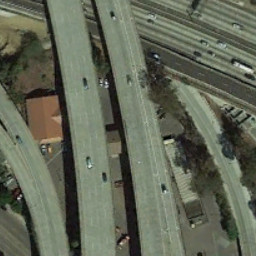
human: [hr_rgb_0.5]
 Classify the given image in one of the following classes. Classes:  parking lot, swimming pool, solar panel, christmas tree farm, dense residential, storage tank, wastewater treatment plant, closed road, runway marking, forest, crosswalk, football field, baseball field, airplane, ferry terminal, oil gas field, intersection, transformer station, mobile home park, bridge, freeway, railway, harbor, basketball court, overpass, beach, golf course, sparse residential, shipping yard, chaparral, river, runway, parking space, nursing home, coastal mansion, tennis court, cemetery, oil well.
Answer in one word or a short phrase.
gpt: overpass